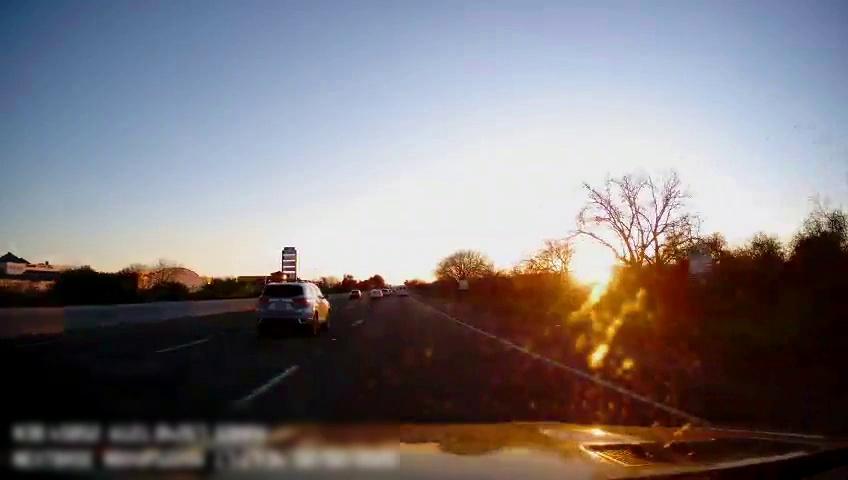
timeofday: Dusk/Dawn/Twilight
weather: Sunny
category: Drivable Space
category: Vehicles | Other LV
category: Vehicles | Car
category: Vehicles | SUV
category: Vehicles | Car
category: Lanes | Current Lane
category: Lanes | Alternate Lane
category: Lanes | Alternate Lane
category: Lanes | Alternate Lane
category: Traffic | Signs